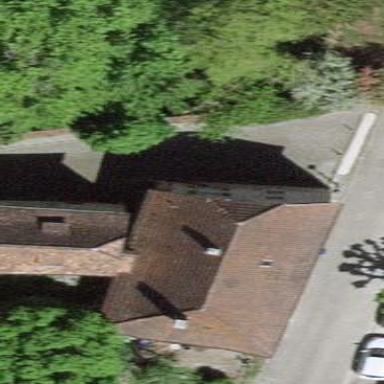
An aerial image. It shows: Veterinary building.